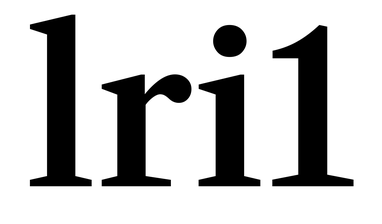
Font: LibreCaslonText_SemiBold